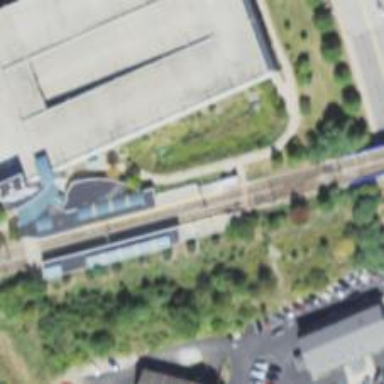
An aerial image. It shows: Light rail railway system with contact lines for electrification.